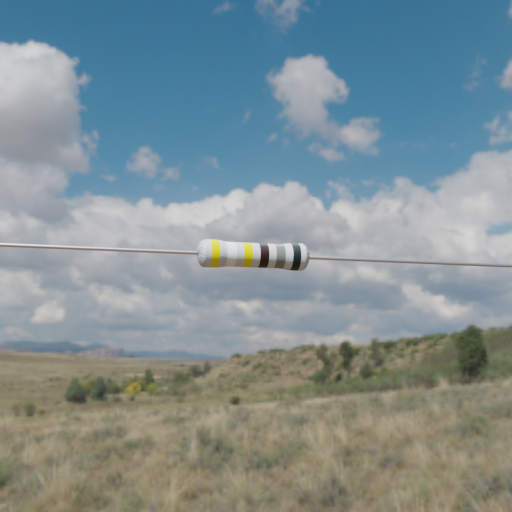
Resistor colour bands (in order): yellow, white, yellow, black, gray, black